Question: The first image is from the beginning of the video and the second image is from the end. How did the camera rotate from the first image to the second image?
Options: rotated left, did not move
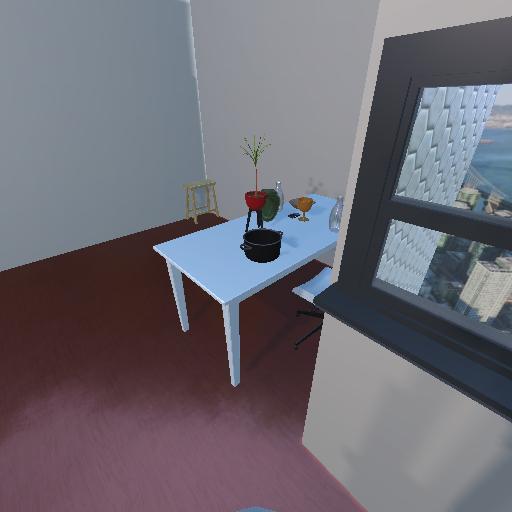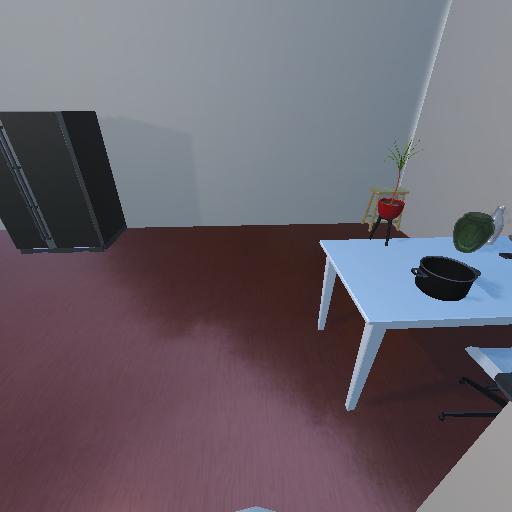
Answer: rotated left